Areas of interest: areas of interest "Botanical Garden"
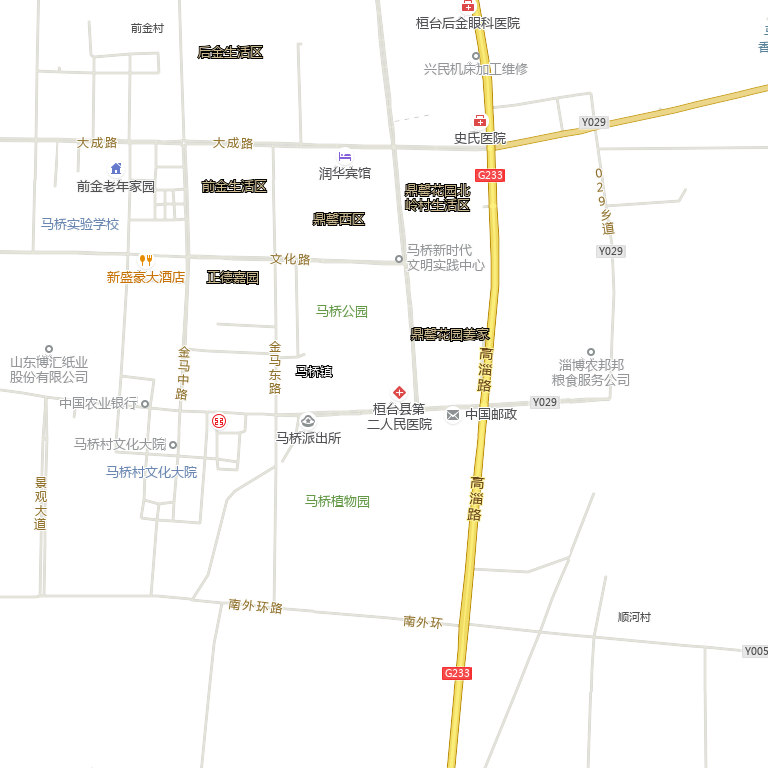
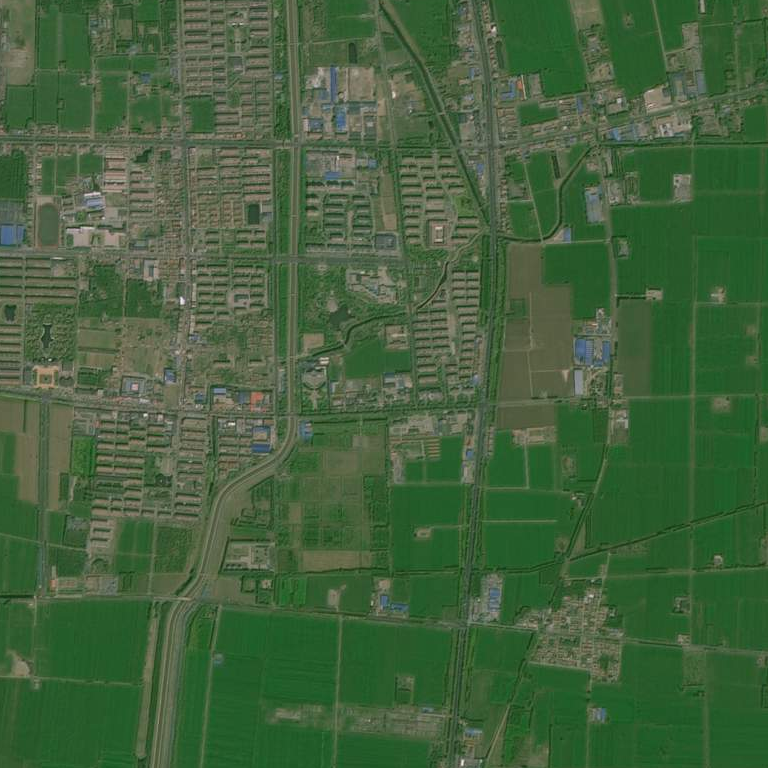